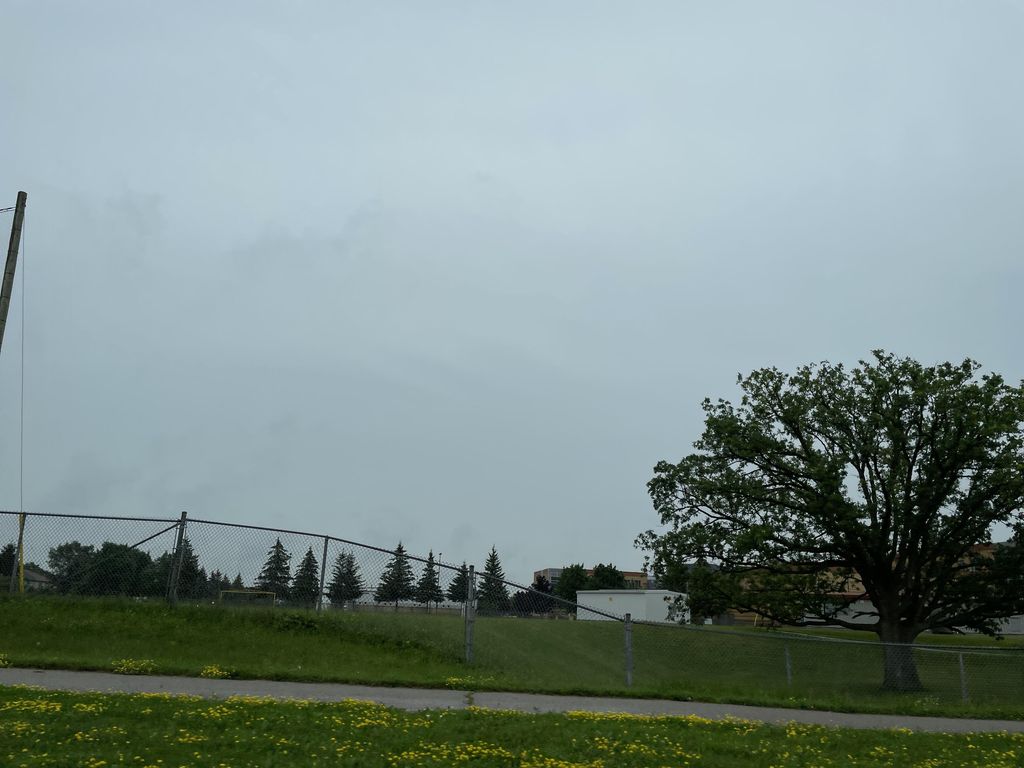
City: kitchener-waterloo